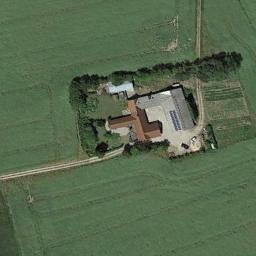
Label: residential